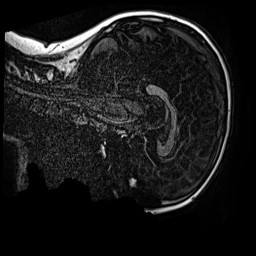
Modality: MP2RAGE
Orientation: sagittal
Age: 11
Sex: male
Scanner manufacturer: siemens
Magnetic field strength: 3 T
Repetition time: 4 s
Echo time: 0.00299 s